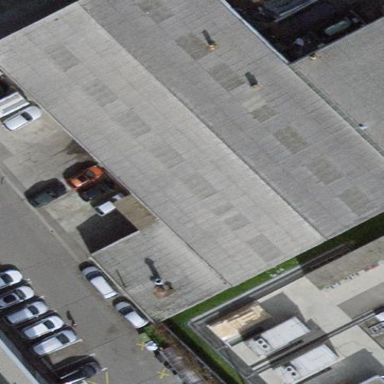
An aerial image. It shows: Building housing car shop.